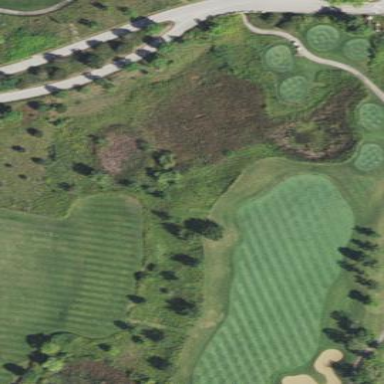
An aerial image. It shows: Rough grassy area used for golf.